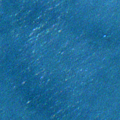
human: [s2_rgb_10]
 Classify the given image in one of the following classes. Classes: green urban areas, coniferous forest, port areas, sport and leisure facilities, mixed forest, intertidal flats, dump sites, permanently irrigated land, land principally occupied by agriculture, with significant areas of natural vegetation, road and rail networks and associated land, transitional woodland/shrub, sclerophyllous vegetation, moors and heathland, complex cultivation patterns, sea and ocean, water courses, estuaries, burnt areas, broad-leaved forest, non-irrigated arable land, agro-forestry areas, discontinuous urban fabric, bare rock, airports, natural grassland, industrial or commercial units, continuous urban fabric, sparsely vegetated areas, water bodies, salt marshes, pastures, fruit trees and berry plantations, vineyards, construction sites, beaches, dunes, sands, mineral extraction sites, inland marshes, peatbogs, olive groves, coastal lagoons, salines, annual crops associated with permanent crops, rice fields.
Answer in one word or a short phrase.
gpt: sea and ocean